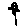
Label: flower